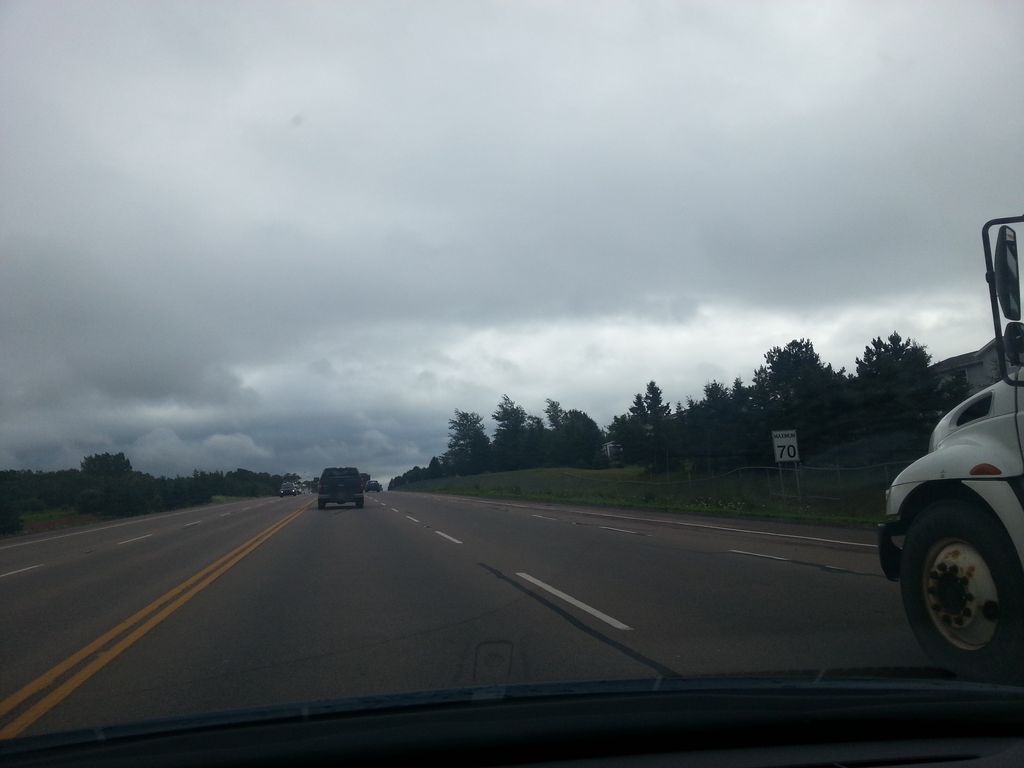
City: charlottetown